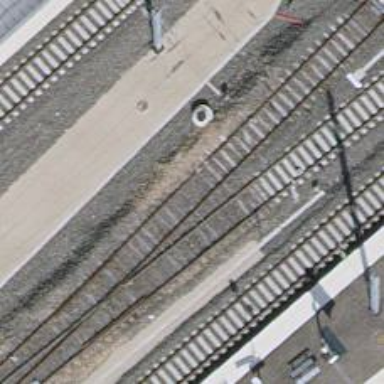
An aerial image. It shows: Rail yard with electrified contact lines for the railway.